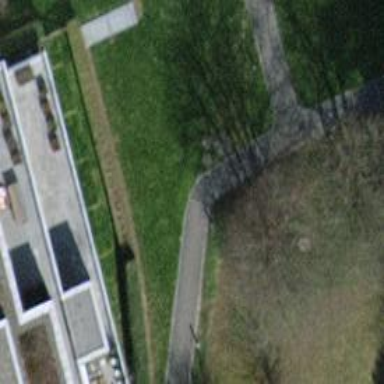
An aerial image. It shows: Steps with asphalt surface.